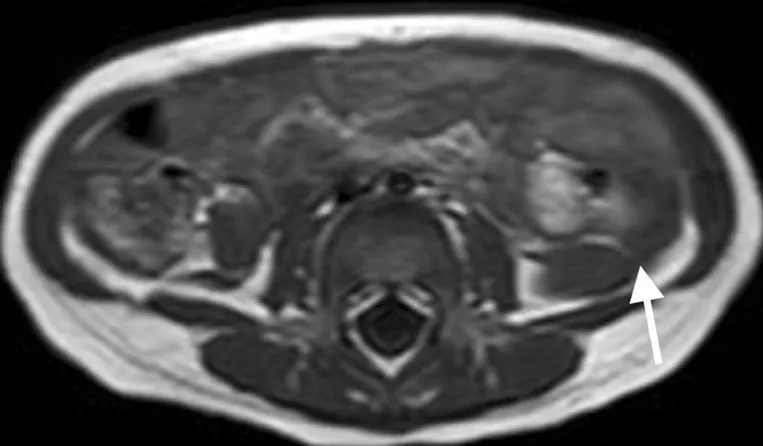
Splenic cord-like structure on magnetic resonance imaging (arrow).
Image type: radiology (mri)